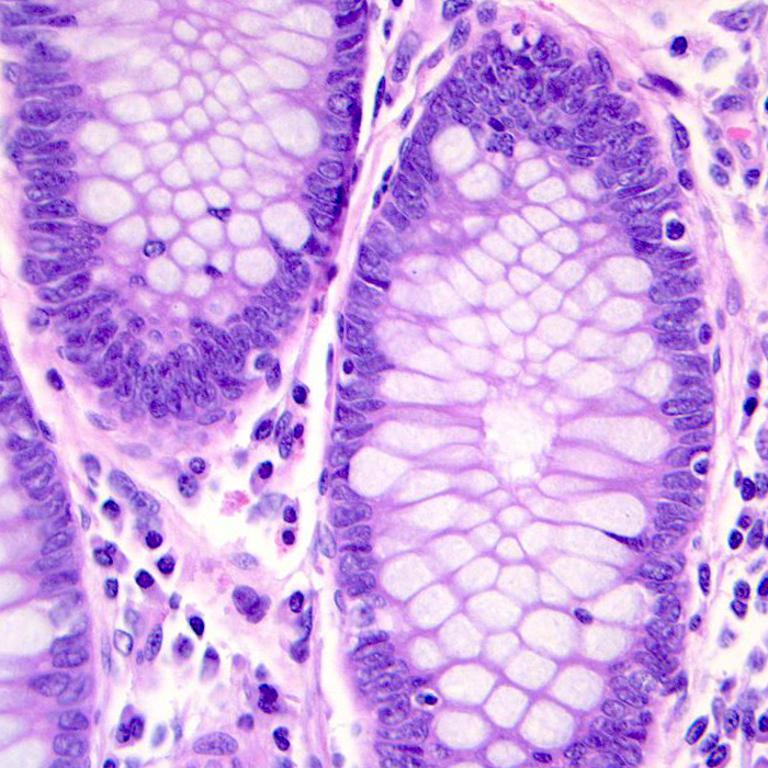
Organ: colon
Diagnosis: benign